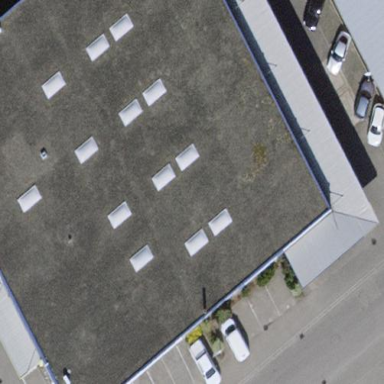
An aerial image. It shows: Industrial building.